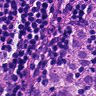
Metastatic tissue present: yes